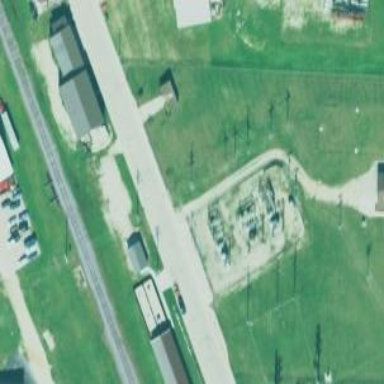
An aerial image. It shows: Minor distribution power substation.